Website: crate-barrel
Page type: billing-address
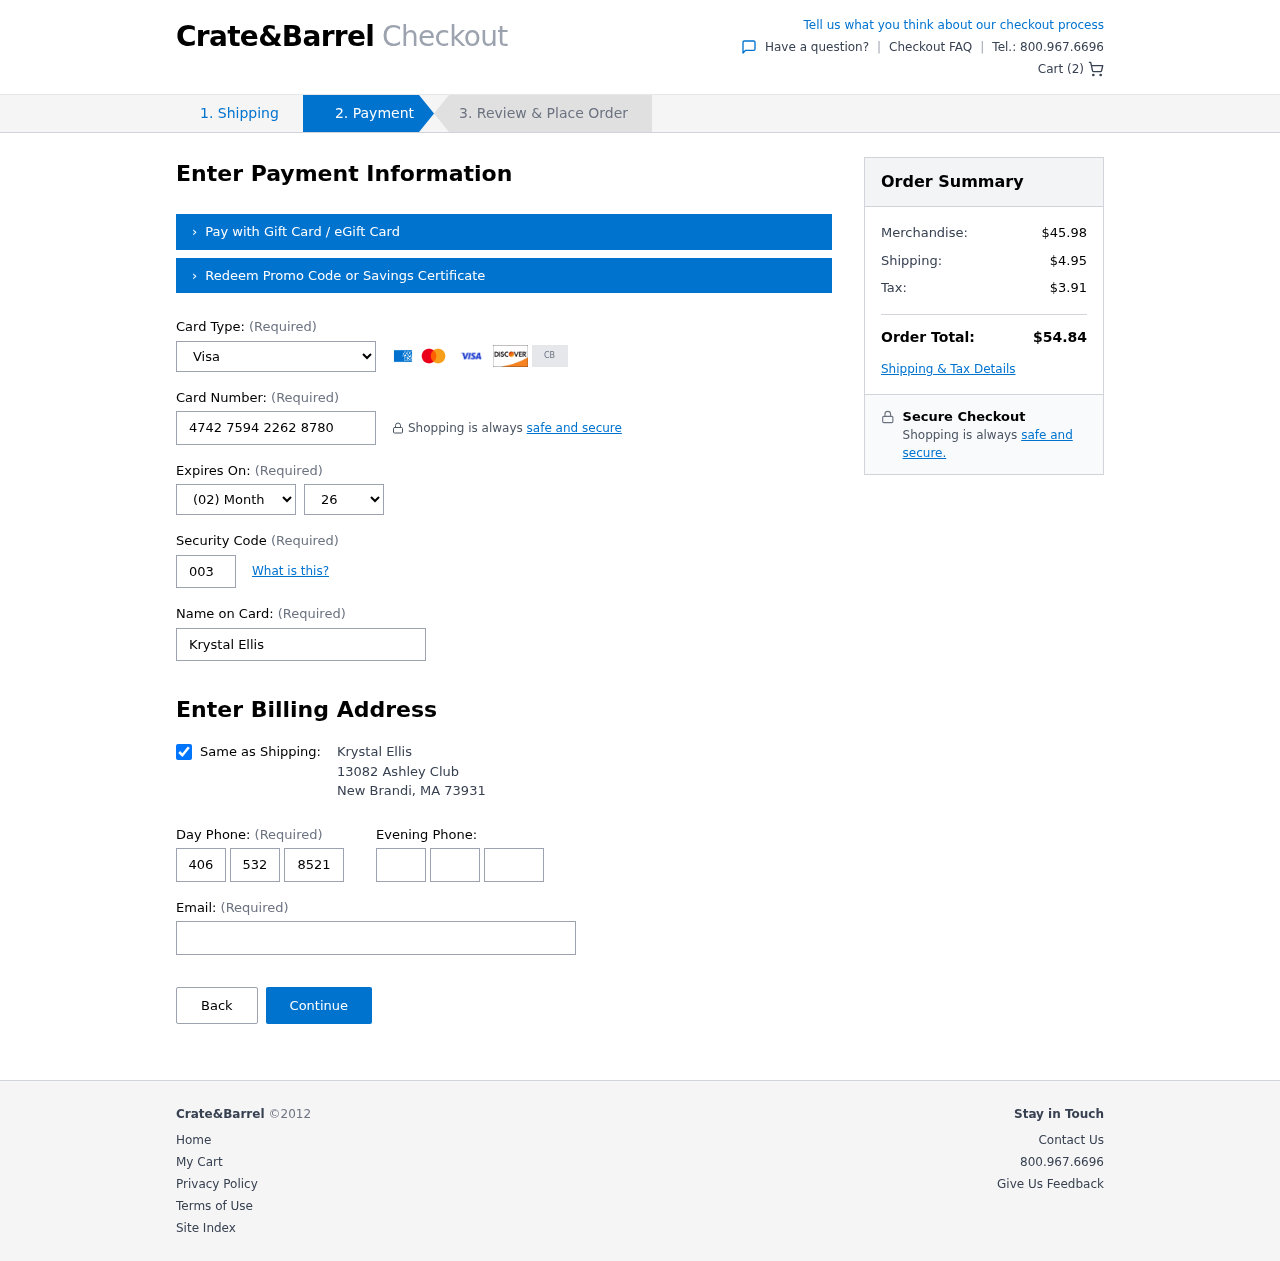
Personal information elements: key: PII_CARD_CVV
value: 003
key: PII_CARD_EXPIRY_MONTH
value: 02
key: PII_CARD_EXPIRY_YEAR
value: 26
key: PII_CARD_NUMBER
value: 4742 7594 2262 8780
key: PII_CARD_TYPE
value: Visa
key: PII_CITY
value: New Brandi
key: PII_EMAIL
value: krystal.ellis@yahoo.com
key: PII_FULLNAME
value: Krystal Ellis
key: PII_PHONE_AREA
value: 406
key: PII_PHONE_PREFIX
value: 532
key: PII_PHONE_SUFFIX
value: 8521
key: PII_POSTCODE
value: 73931
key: PII_STATE_ABBR
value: MA
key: PII_STREET
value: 13082 Ashley Club
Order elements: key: ORDER_NUM_ITEMS
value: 2
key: ORDER_SUBTOTAL
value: $45.98
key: ORDER_SHIPPING_COST
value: $4.95
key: ORDER_TAX
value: $3.91
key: ORDER_TOTAL
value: $54.84